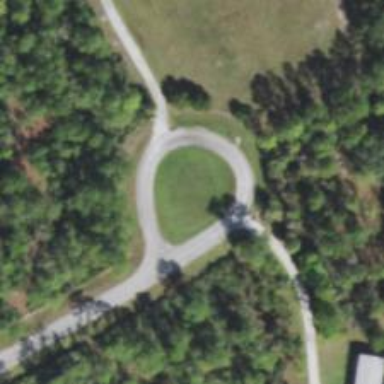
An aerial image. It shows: Turning loop on the road.